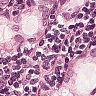
Metastatic tissue present: yes